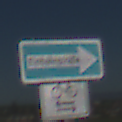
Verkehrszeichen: EinbahnstrasseRechtsweisend
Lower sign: RichtungsangabeDurchPfeile9
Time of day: MorningAfternoon
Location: Outdoor (RoadRail)
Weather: Clear
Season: NotSpecified
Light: Natural